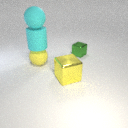
small green metal cube behind large yellow rubber sphere